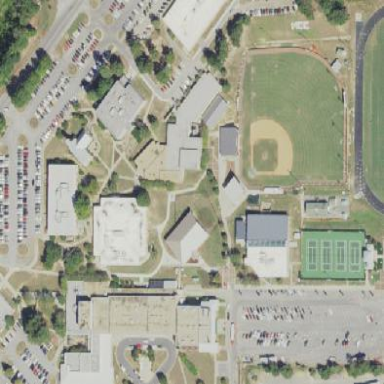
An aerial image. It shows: College.